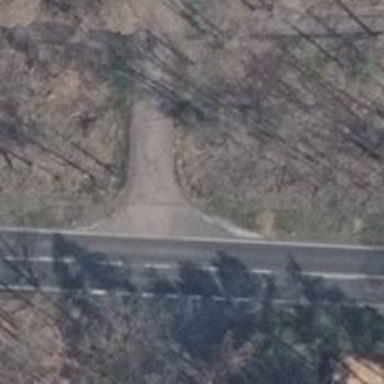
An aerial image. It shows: Emergency access point on the road.